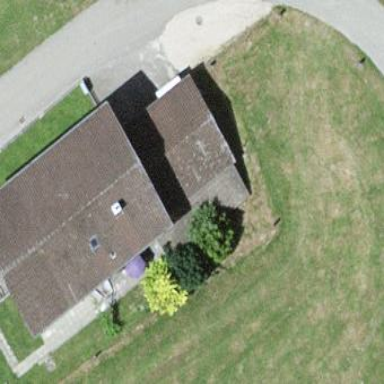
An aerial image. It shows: Group of garages.